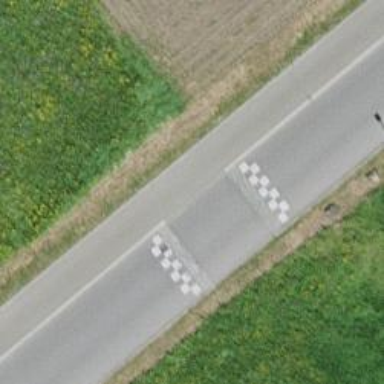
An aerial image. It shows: Asphalt surface with traffic calming table.